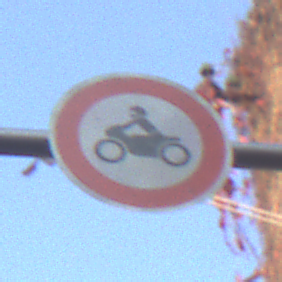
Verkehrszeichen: VerbotKraftraeder
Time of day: MorningAfternoon
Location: Outdoor (Urban)
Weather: Clear
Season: NotSpecified
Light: Natural